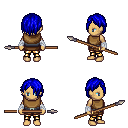
a pixel art fantasy rpg character, female body template, human, tanned skin, leather chest armor, gold greaves, blue bangs hairstyle, white cloth bandages, spear, four views (front, back, left, right), 2x2 character sprite sheet, small pixel art, hard edges, no anti-aliasing